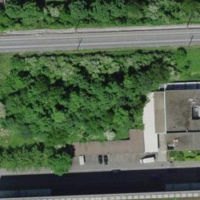
EUNIS habitat code: 57
Species observed at this site:
Clytra laeviuscula
Trifolium hybridum